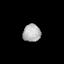
Tissue: lung
Cell type: Endothelial cells
Senescence score: 0.5502
Nuclear area (px): 294
Mean DAPI intensity: 183.068